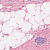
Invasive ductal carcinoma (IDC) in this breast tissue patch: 1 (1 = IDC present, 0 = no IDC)